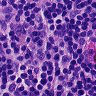
Metastatic tissue present: no